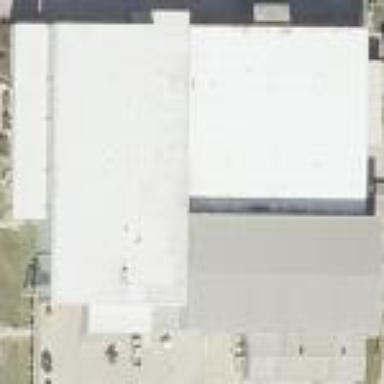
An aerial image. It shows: Industrial building.